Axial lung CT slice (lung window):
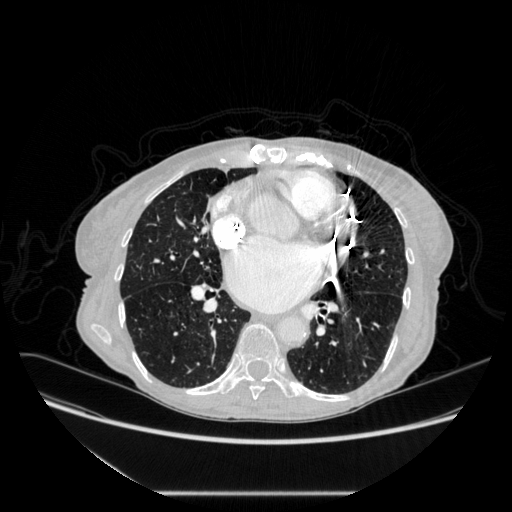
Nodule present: no